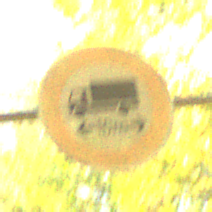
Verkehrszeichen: TatsaechlicheLaenge
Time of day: SunriseSunset
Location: Outdoor (Nature)
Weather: PartlyCloudy
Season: NotSpecified
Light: Natural